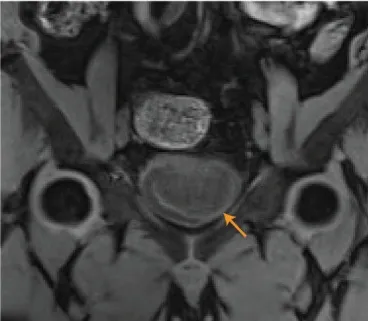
The results of preoperative examination. And coronal position.
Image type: radiology (mri)